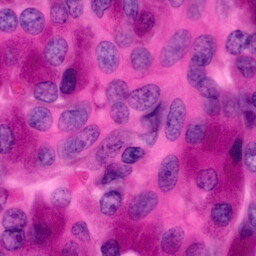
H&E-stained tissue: Pancreatic